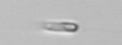
Label: flagellate_morphotype3